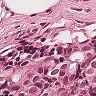
Metastatic tissue present: yes